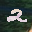
Label: 2